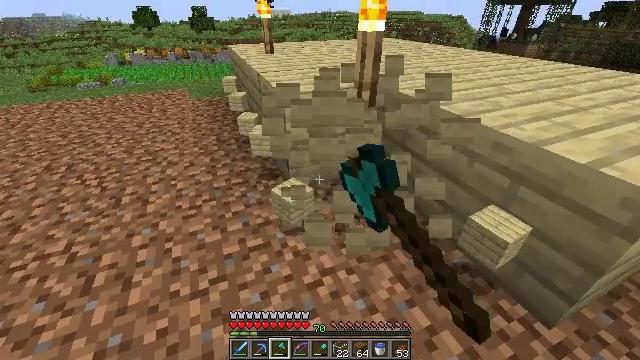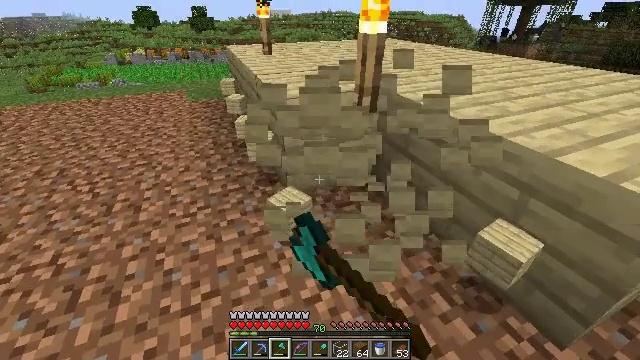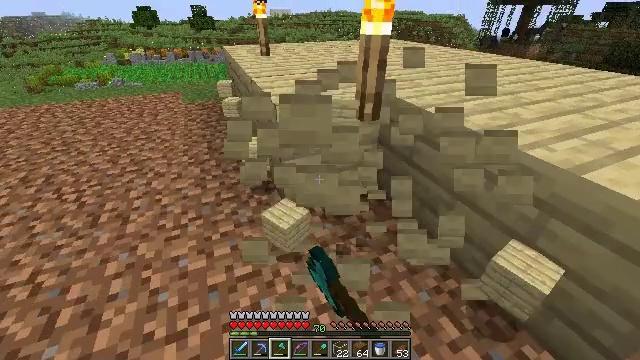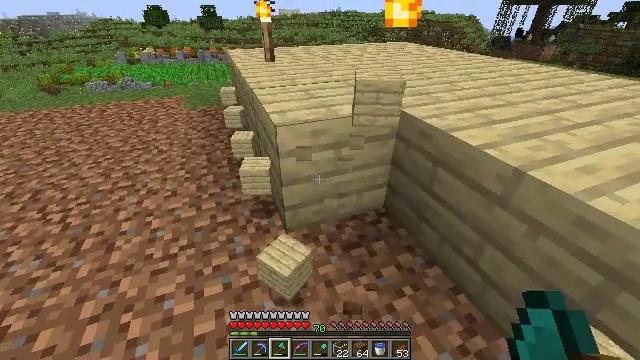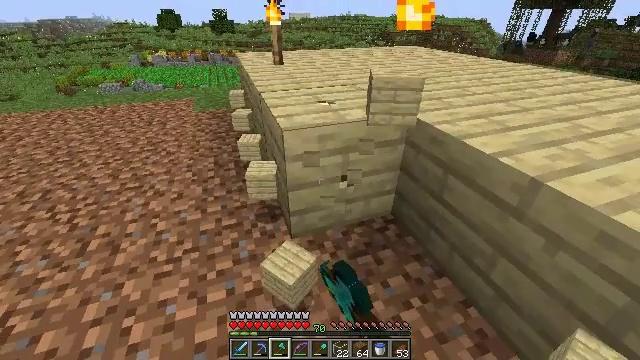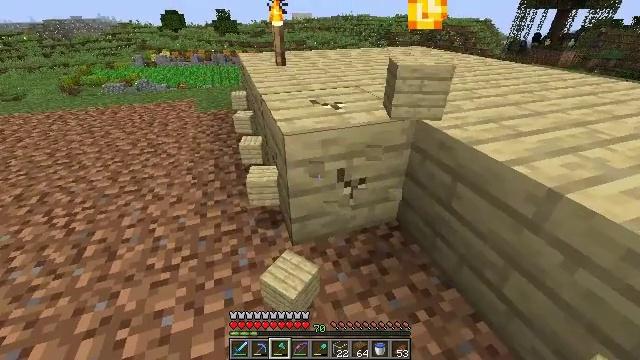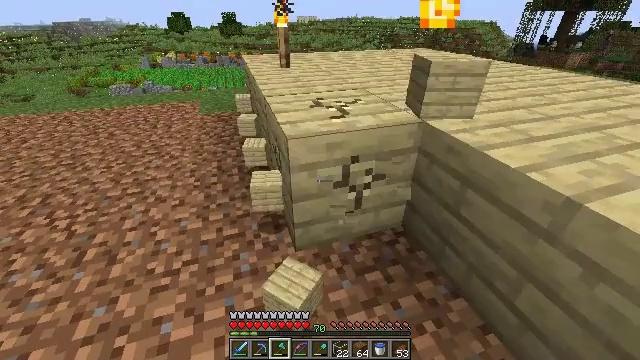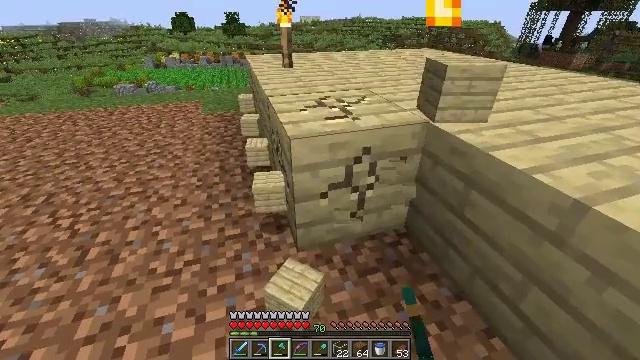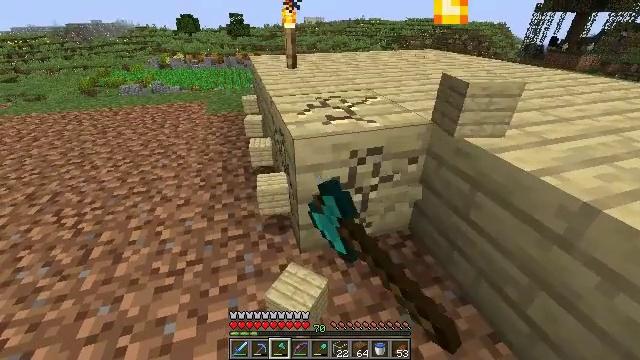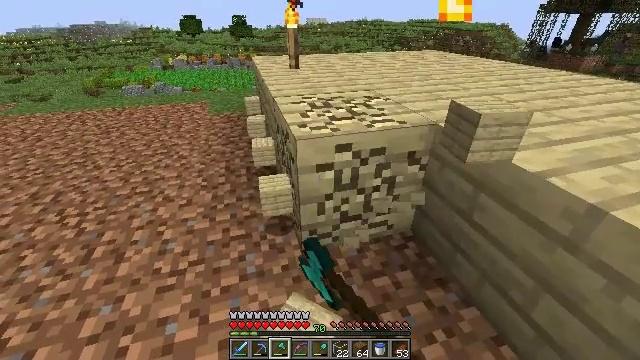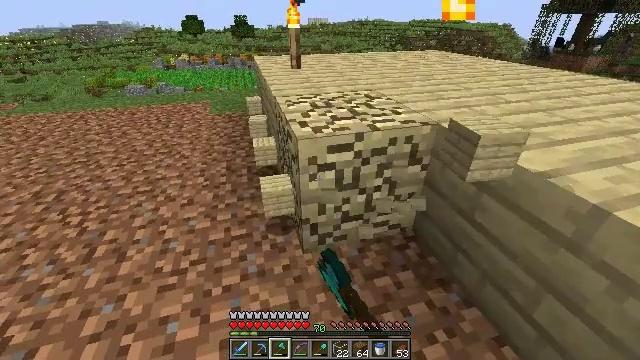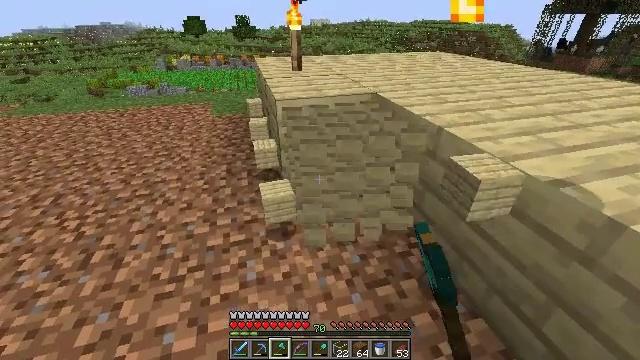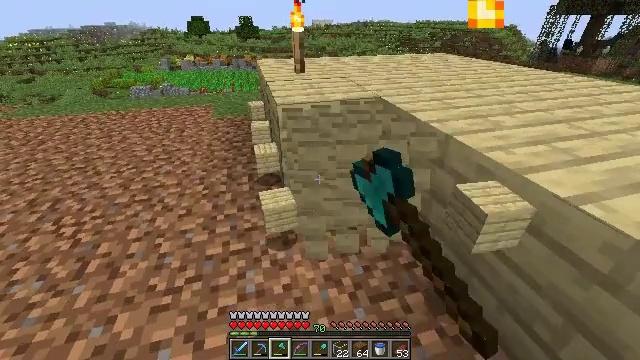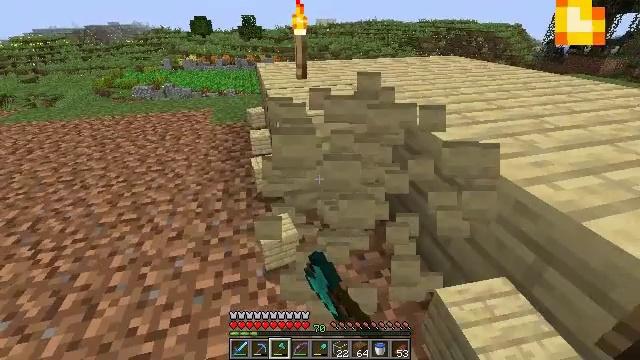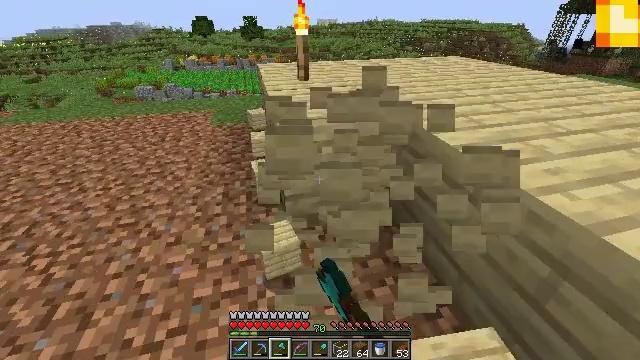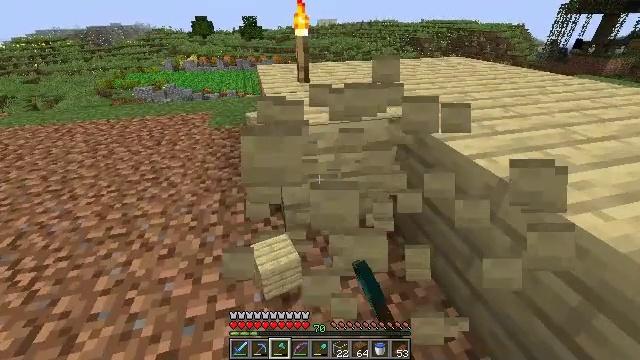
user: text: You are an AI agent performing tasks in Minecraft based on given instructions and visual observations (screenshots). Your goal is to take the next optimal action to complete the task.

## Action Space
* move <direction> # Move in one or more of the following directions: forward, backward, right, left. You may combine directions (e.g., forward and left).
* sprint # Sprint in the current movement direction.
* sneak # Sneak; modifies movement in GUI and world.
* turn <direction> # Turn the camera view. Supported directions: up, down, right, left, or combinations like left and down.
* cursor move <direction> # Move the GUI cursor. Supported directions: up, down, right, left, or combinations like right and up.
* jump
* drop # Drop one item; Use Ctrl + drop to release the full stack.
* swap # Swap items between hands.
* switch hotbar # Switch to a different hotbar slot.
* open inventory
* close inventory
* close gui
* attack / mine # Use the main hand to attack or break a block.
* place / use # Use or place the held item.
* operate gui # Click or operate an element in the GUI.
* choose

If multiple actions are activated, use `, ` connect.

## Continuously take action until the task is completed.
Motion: motion action
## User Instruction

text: Break the existing birch planks.
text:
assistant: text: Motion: move forward, attack / mine
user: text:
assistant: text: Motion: move forward, attack / mine
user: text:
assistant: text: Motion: move forward, turn left, attack / mine
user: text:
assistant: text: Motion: turn left, attack / mine
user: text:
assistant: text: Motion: attack / mine
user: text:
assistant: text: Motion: attack / mine
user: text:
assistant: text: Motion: attack / mine
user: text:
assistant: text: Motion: attack / mine
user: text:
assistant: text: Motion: attack / mine
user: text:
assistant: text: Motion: attack / mine
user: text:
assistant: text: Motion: move forward, attack / mine
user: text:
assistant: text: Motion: move forward, attack / mine
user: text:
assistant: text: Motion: move forward, attack / mine
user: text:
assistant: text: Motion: move forward, attack / mine
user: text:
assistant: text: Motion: move forward, attack / mine
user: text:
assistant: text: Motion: attack / mine
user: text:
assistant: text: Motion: attack / mine
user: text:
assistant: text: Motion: turn left, attack / mine
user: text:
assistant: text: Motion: attack / mine
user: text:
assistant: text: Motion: attack / mine
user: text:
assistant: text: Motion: attack / mine
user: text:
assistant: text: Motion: attack / mine
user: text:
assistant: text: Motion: attack / mine
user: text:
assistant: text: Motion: move forward, turn left, attack / mine
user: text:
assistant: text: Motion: move forward, attack / mine
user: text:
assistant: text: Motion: move forward, attack / mine
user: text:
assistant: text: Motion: move forward, attack / mine
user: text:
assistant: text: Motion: move forward, attack / mine
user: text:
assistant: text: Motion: attack / mine
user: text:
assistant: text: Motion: attack / mine